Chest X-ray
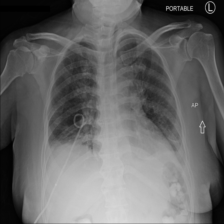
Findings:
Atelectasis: negative
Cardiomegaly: negative
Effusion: positive
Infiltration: negative
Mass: negative
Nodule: negative
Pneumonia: negative
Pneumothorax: negative
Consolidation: negative
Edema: negative
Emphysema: negative
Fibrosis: negative
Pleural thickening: negative
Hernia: negative